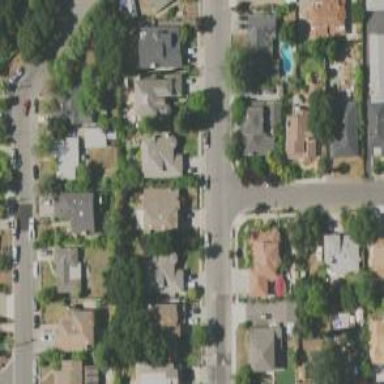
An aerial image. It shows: Residential road with sidewalk on the left.